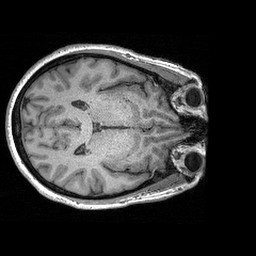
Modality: T1w
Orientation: axial
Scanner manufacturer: siemens
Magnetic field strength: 3 T
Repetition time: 2.3 s
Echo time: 0.00298 s